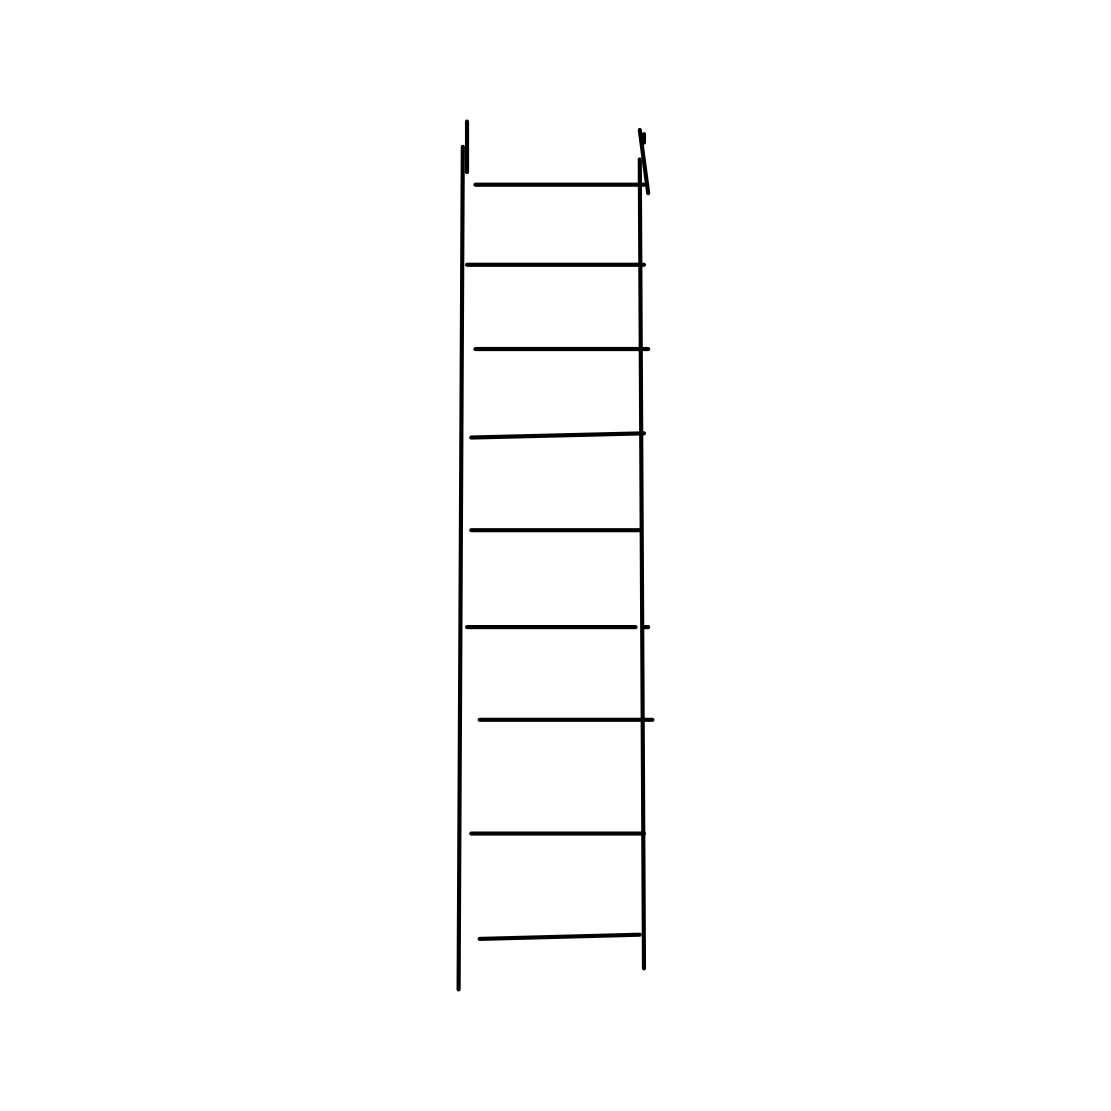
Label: ladder